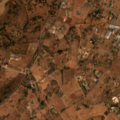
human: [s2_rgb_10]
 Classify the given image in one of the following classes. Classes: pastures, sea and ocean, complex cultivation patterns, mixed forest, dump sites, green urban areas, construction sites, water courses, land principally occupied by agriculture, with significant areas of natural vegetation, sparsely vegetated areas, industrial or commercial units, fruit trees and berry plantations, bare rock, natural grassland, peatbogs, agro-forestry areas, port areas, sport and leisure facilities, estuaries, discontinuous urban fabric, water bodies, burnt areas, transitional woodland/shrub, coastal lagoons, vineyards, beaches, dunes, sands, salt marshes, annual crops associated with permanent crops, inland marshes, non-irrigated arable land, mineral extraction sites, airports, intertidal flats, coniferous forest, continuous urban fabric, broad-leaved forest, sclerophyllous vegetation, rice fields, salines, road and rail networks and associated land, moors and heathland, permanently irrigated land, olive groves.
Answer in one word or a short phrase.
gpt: discontinuous urban fabric, annual crops associated with permanent crops, complex cultivation patterns, agro-forestry areas